Question: I'm looking for an open source or inexpensive option for a simple map of the united states to plot geo points on OR fill in states with colors like Google Analytics does for traffic.
I don't want anything fancy, just a map with states and the ability to darken areas, states or plot dots on it for a location service I'm building.
Google Maps can plot the markers, but I want this to be stupid simple and a little less feature rich. Other popular mapping softwares out there are also too feature rich (Open Maps, MapQuest, etc.).

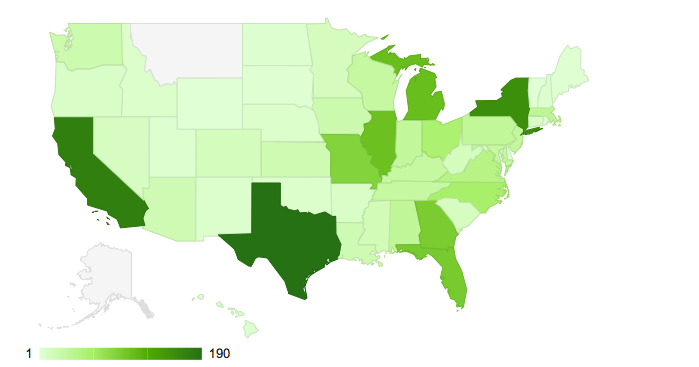
Answer: I guess you're looking for something like this:
<URL>
This is a Javascript map of the US, with roll-over states. It uses the Raphael library. The Github code also includes links to the SVG map that he used as the source data, and a link to a tool for converting SVG to JS data suitable for Raphael to use.
The <URL> itself has a similar demo on their own site for Australia.
I hope that helps.